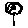
Label: flower